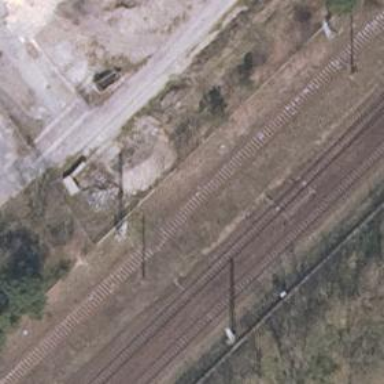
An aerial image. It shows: Railway signal.